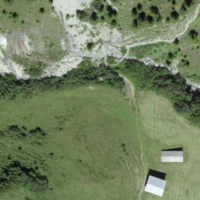
EUNIS habitat code: 25
Species observed at this site:
Melitaea diamina
Alnus alnobetula